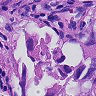
Metastatic tissue present: yes